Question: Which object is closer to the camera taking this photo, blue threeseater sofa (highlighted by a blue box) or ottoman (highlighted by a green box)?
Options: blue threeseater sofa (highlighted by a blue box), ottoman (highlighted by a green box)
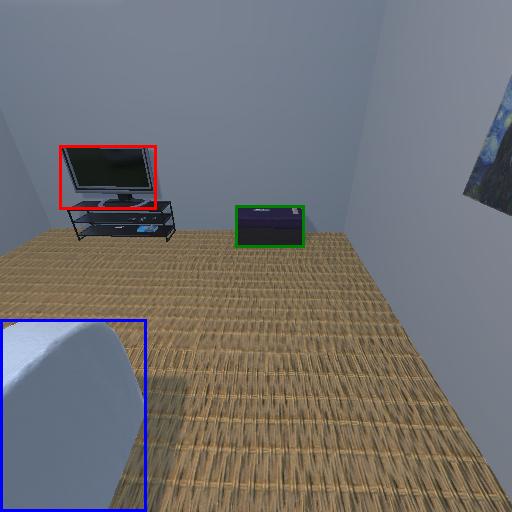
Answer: blue threeseater sofa (highlighted by a blue box)